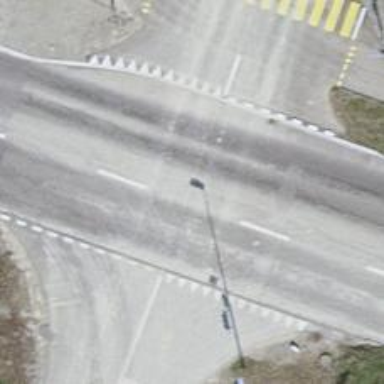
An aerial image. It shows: Road with traffic signals.